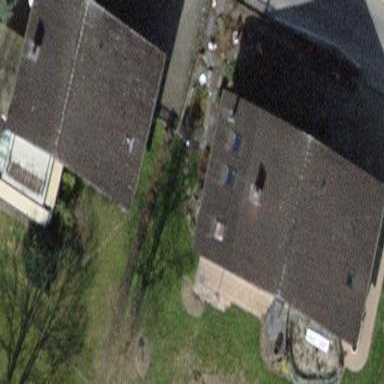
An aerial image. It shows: Simple house.